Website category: university
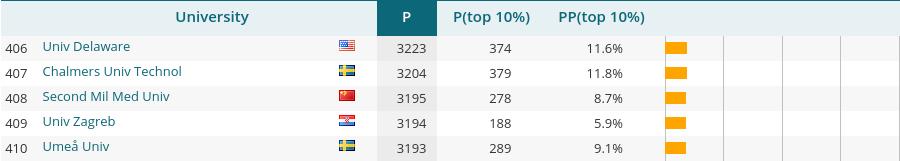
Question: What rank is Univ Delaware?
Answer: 406

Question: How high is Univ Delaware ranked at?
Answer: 406

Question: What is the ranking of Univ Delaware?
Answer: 406

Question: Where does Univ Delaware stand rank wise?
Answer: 406

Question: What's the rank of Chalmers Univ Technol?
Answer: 407

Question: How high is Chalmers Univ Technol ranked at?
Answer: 407

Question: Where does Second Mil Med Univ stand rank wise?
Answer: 408

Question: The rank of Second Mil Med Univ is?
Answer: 408

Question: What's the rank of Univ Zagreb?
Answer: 409

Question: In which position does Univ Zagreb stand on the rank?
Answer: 409

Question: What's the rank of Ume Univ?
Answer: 410

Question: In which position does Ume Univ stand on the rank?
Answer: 410

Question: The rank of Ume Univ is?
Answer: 410

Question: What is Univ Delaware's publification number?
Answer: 3223

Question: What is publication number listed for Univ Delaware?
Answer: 3223

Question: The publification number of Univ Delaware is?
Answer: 3223

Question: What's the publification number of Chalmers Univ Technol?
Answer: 3204

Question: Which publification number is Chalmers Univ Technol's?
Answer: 3204

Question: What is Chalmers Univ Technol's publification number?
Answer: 3204

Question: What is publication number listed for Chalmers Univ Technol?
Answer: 3204

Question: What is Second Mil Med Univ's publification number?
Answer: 3195

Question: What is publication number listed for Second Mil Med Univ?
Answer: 3195

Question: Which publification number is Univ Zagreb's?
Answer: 3194

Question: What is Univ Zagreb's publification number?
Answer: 3194

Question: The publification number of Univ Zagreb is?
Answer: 3194

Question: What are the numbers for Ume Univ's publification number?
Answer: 3193

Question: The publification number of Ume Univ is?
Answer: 3193

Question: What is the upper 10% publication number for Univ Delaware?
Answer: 374

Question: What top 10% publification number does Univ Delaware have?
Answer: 374

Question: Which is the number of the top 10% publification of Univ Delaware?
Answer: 374

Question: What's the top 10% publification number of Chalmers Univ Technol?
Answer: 379

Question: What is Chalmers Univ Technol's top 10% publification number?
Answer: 379

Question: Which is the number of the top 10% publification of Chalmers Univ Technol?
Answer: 379

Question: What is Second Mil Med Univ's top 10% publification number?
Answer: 278

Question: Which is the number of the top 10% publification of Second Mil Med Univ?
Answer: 278

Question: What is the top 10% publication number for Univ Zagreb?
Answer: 188

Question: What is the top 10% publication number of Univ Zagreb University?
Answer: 188

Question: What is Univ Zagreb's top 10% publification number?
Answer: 188

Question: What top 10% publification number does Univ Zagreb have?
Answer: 188

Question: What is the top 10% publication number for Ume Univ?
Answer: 289

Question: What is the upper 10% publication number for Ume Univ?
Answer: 289

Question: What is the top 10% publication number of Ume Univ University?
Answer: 289

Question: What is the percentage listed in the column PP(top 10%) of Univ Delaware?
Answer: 11.6%

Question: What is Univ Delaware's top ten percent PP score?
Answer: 11.6%

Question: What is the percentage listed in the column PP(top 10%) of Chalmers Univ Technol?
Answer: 11.8%

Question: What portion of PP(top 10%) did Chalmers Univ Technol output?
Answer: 11.8%

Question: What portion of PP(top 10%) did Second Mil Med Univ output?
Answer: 8.7%

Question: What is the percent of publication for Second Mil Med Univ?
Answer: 8.7%

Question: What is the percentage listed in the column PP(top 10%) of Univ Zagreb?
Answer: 5.9%

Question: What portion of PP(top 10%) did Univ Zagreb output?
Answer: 5.9%

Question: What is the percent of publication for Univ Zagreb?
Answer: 5.9%

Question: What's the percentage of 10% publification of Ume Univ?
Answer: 9.1%

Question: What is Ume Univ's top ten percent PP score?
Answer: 9.1%

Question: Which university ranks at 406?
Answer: Univ Delaware

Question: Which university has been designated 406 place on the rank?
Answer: Univ Delaware

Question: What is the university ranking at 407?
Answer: Chalmers Univ Technol

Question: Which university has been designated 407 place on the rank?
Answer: Chalmers Univ Technol

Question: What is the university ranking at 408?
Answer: Second Mil Med Univ

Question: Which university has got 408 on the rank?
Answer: Second Mil Med Univ

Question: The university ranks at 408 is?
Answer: Second Mil Med Univ

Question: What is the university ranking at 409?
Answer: Univ Zagreb

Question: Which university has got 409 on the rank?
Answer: Univ Zagreb

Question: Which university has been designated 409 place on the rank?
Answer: Univ Zagreb

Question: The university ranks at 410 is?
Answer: Ume Univ